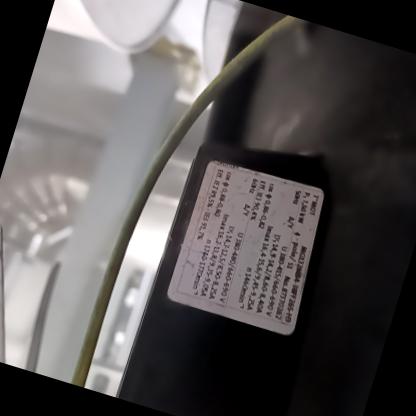
Klasa: tabliczka-znamionowa